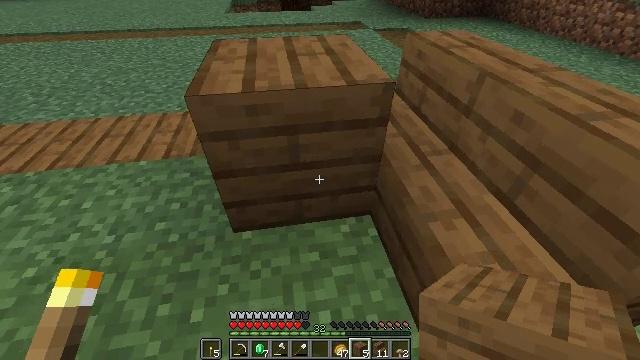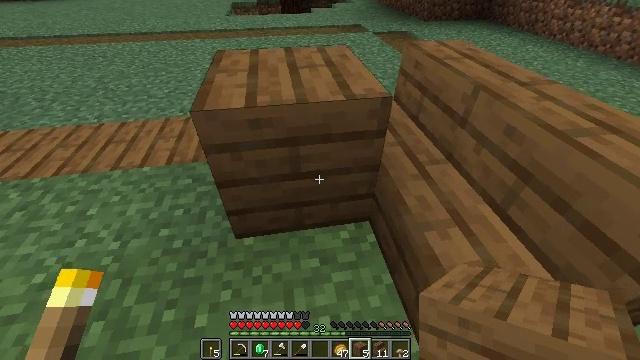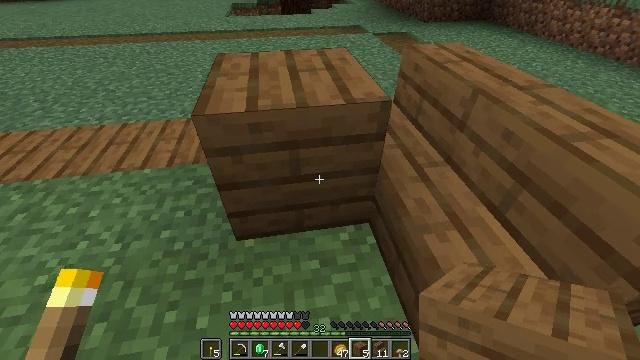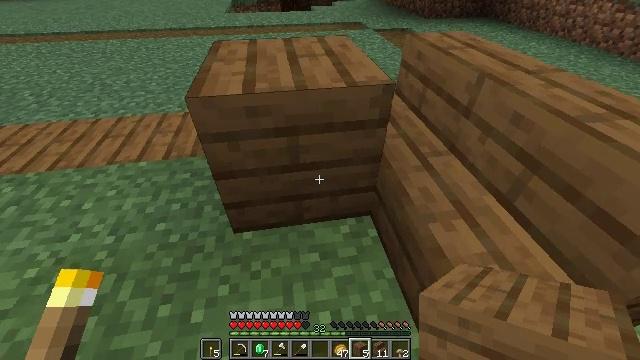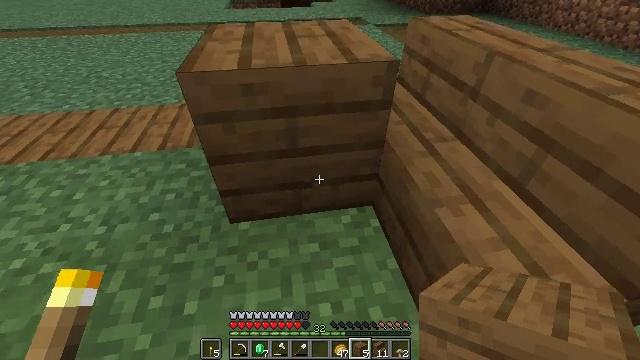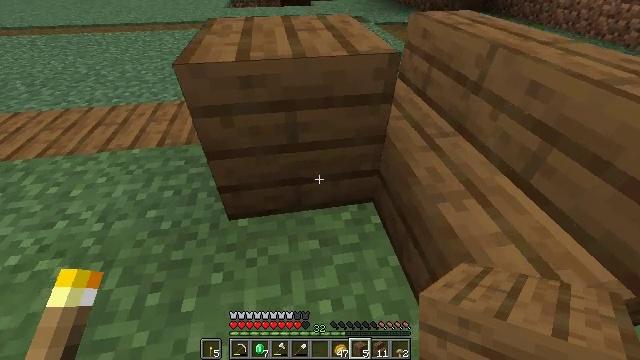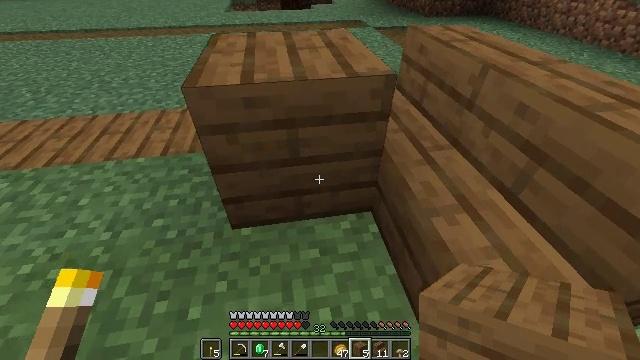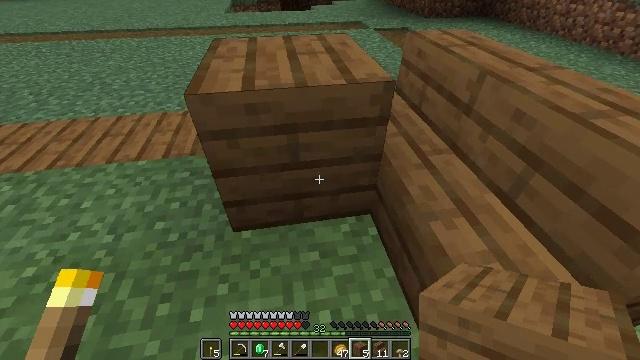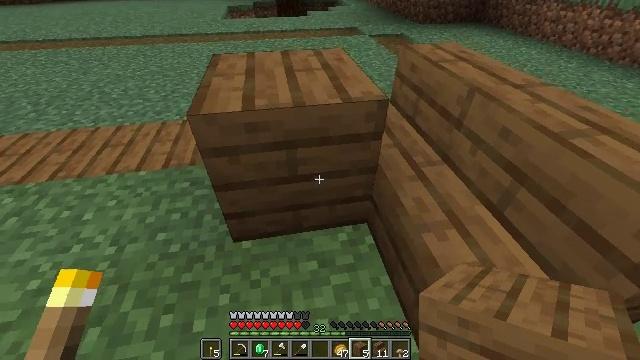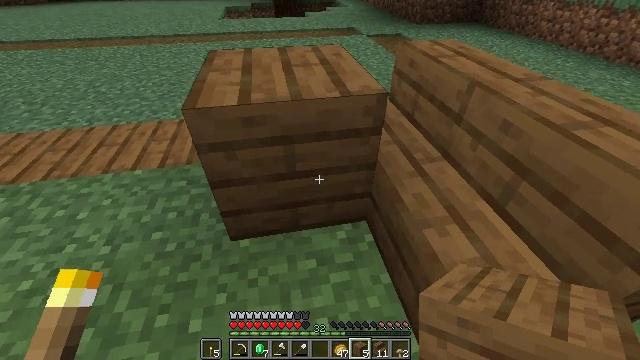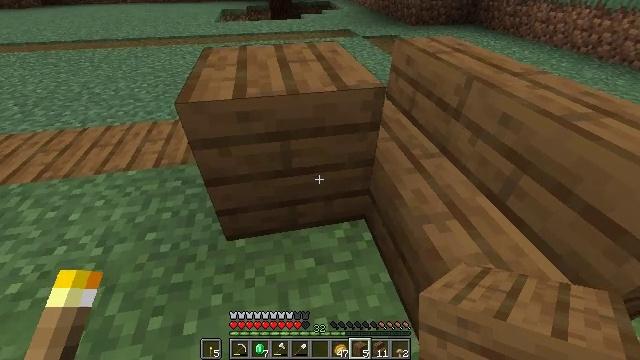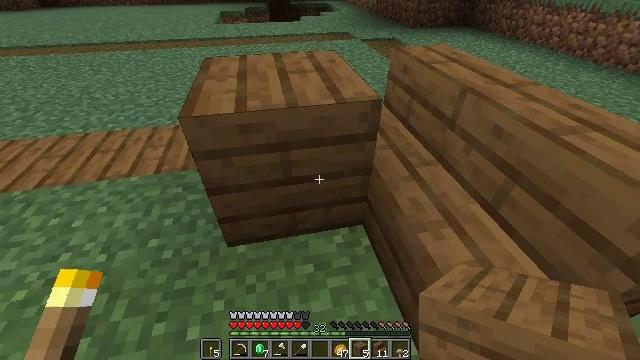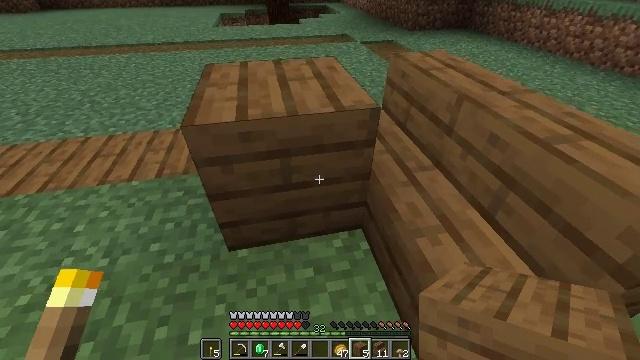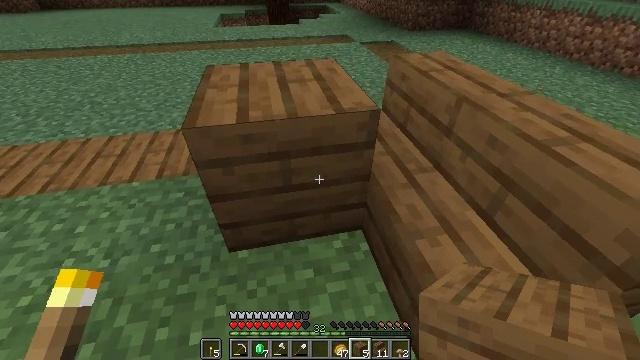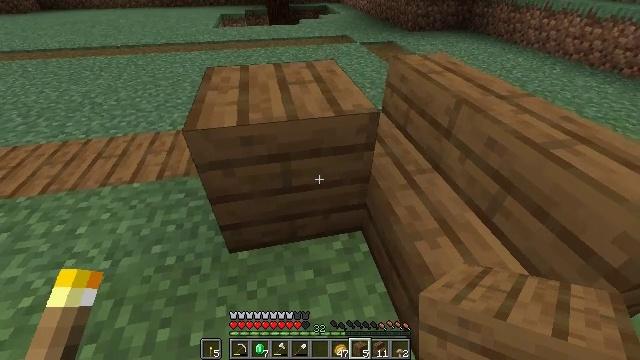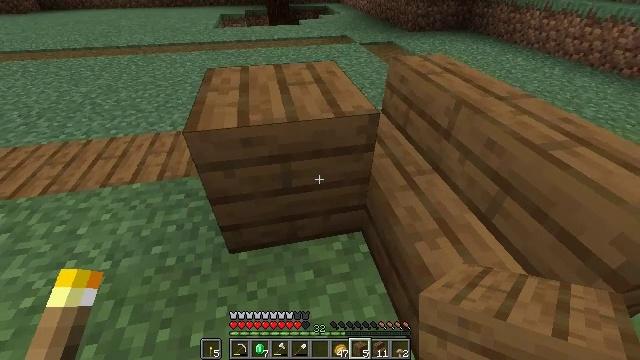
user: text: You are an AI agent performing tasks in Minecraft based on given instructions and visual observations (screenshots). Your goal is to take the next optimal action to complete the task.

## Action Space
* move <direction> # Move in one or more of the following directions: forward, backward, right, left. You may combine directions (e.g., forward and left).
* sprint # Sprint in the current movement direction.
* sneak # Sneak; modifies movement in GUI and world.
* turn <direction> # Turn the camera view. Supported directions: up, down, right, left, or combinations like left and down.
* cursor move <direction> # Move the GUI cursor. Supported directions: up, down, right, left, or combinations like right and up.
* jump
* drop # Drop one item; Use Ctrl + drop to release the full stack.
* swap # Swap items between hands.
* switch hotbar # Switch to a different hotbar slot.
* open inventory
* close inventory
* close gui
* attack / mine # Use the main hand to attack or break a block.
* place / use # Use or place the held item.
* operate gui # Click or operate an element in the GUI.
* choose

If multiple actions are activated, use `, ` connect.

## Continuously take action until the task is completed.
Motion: motion action
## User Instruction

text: Break the spruce stairs for wood.
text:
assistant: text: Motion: no_op
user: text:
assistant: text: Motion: sneak
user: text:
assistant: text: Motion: sneak
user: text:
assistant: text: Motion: sneak
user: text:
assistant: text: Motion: no_op
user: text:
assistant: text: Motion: no_op
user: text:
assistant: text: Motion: no_op
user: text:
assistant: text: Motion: no_op
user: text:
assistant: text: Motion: no_op
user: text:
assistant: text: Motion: no_op
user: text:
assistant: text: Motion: no_op
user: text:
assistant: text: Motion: no_op
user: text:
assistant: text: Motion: no_op
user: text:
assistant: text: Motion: no_op
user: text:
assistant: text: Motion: no_op
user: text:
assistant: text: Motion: no_op
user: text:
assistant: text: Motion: no_op
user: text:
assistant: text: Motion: no_op
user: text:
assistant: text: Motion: no_op
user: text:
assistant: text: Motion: no_op
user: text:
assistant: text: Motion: no_op
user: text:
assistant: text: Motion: no_op
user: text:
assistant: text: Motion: no_op
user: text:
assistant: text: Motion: no_op
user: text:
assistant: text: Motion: no_op
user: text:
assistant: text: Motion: no_op
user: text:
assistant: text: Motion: no_op
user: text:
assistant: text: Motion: no_op
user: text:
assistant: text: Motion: no_op
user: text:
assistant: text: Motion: no_op